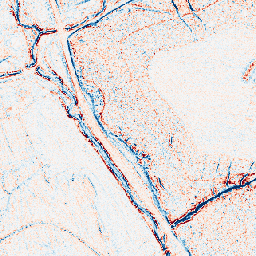
Category: edge_preserving
Decomposition family: anisotropic_diffusion
Decomposition parameters: iterations: 10
kappa: 100
gamma: 0.05
Upsampling method: area
Upsampling parameters: scale: 8
Upsampling scale: 8